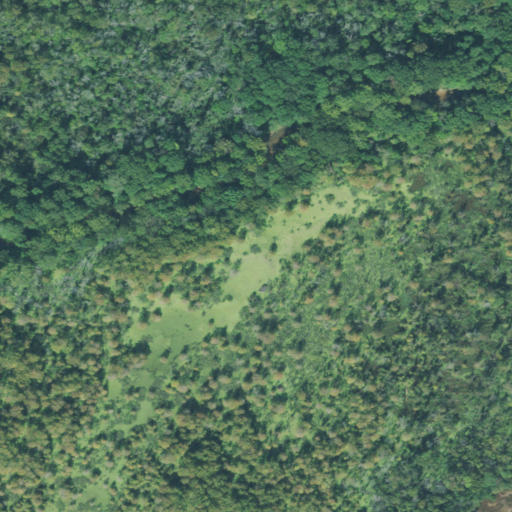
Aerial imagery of depression(s) in Tennessee named Macedonia Bottom containing woody wetlands and cultivated crops